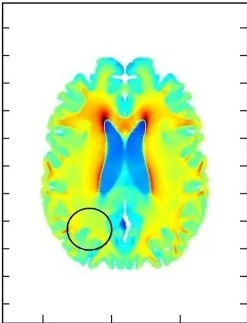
Demonstration of the field intensity distribution in axial slices through the centers of the. Primary right parietal lobe lesion.
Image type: radiology (mri)